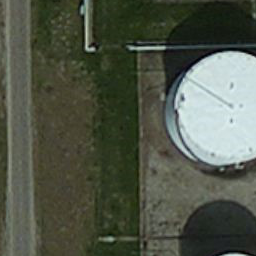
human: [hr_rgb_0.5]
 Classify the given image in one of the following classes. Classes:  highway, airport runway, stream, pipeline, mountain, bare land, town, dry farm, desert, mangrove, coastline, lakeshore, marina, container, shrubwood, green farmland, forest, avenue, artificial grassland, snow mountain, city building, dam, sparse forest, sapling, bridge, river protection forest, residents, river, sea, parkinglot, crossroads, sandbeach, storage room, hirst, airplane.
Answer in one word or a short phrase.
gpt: storage room